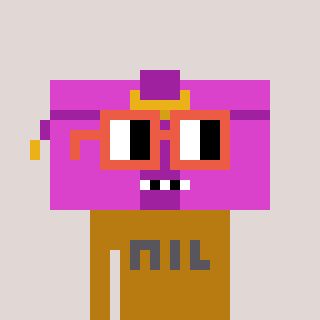
a pixel art character with square orange glasses, a clutch-shaped head and a gold-colored body on a warm background